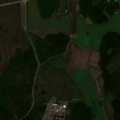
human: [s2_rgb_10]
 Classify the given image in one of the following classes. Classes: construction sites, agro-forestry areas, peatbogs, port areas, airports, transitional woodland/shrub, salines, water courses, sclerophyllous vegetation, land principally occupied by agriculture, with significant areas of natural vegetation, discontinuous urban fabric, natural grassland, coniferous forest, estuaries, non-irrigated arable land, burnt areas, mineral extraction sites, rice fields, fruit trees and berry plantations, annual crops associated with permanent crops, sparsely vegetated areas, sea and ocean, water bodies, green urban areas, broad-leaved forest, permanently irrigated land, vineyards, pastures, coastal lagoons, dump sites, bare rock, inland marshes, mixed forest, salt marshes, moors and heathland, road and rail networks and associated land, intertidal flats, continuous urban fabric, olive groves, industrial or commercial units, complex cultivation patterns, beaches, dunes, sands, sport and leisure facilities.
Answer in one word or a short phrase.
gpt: non-irrigated arable land, land principally occupied by agriculture, with significant areas of natural vegetation, coniferous forest, mixed forest, transitional woodland/shrub